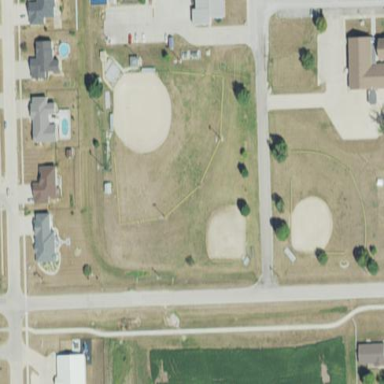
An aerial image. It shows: Baseball pitch for leisure land.